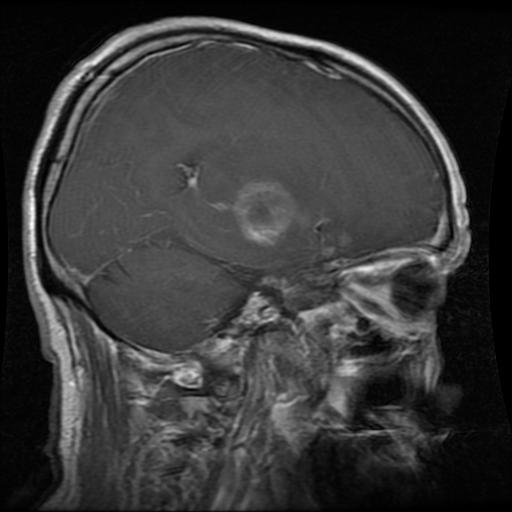
Label: glioma